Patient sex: F
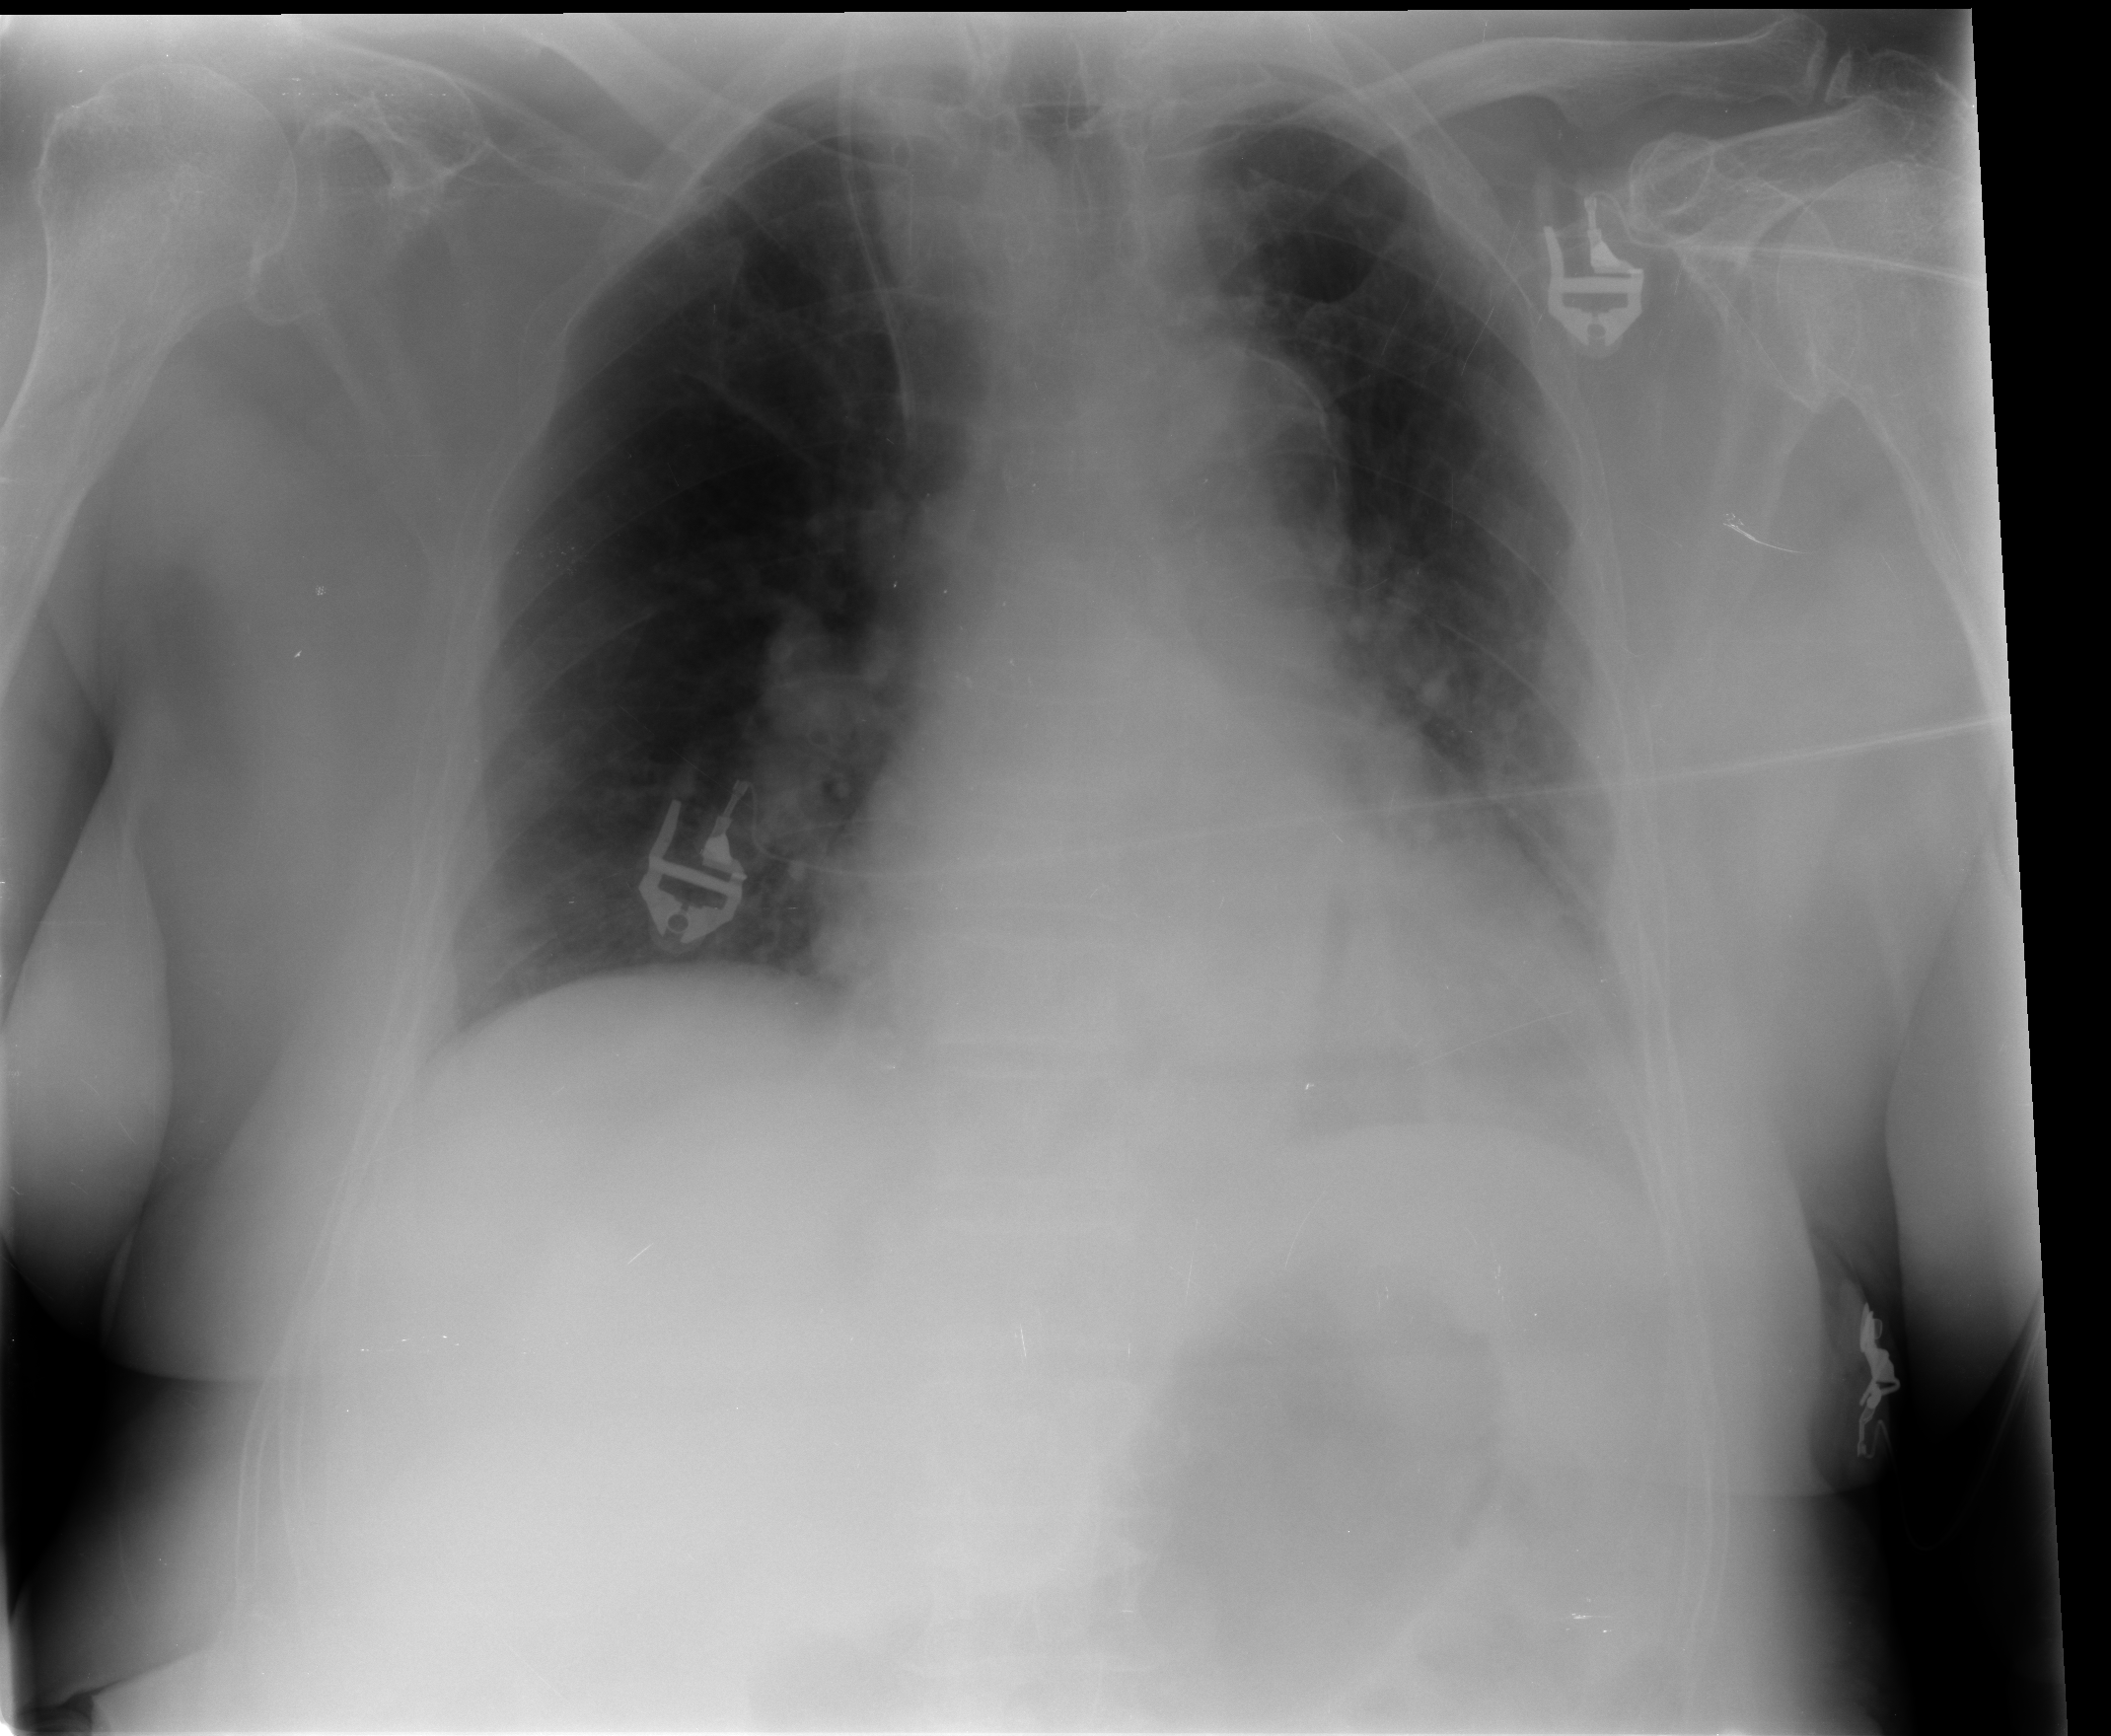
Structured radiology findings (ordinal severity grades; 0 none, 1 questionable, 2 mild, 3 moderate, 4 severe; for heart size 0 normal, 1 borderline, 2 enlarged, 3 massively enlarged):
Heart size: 2
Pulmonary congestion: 2
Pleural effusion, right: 0
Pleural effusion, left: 1
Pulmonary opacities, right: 1
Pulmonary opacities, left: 2
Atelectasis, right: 1
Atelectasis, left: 2